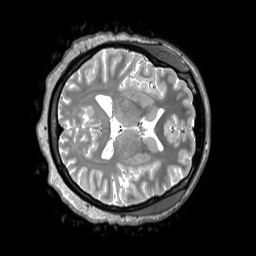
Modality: T2w
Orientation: axial
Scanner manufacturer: siemens
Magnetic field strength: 3 T
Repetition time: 3.2 s
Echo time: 0.406 s